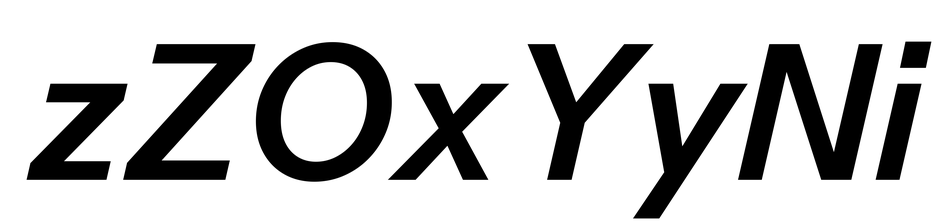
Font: InstrumentSans-Italic_SemiBold_Italic